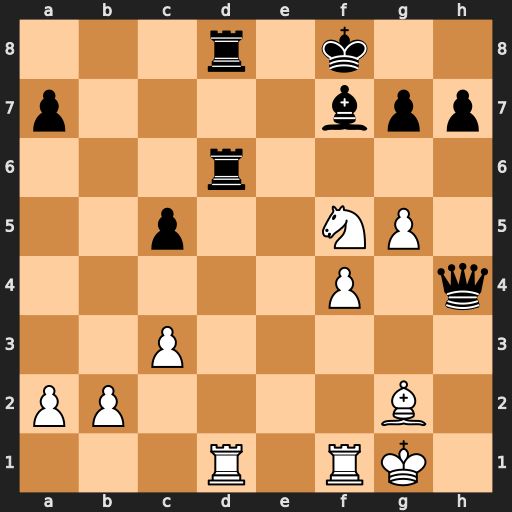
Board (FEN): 3r1k2/p4bpp/3r4/2p2NP1/5P1q/2P5/PP4B1/3R1RK1
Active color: w
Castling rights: -
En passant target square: -
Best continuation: Rxd6 Rxd6 Nxh4